Question: Using simple_form_for, Bootstrap and Rails 3. In a form:
'<%= f.input :upload, label: 'PDF file:' , input_html: {accept: ('application/pdf') } %>'
I don't know how I'd style this so that the "choose file" button can have a different class ('btn btn-primary').
Additionally, when using with Bootstrap at least, its severely misaligned by default. See attached image.
Finally, how do I redefine the text from "No file chosen" to "Chose file" when there isn't one added yet, and show the file name when there is one.

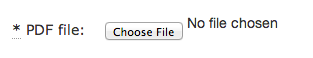
Answer: This is how I do it:
1. In the view add your form file field and hide it
2. Add a styled additional field just to display the file name
3. Add a button to trigger the file browse dialog <div class="control-group">
<div class="attach-set">
<%= f.input :real_file, input_html: { hidden: true }, label: 'Upload Attachment' %>
<div class="input-append">
<input id="file-display" class="input-large uneditable-input" type="text">
<a id="upload-btn" class="btn"><i class="icon-upload-alt"></i> Browse</a>
</div>
</div> <!-- /attach-set -->
</div> <!-- /control-group -->
4. In your JS (Coffee w/ jQuery shown), pass the click from the display button onto the real file input and when they select a file drop the file name in the display text field (I drop the path so that I don't see C:\FakePath....) $(document).ready ->
# ------------------------------------------------------
# pretty-fy the upload field
# ------------------------------------------------------
$realInputField = $('#real_file')
# drop just the filename in the display field
$realInputField.change ->
$('#file-display').val $(@).val().replace(/^.*[\\/]/, '')
# trigger the real input field click to bring up the file selection dialog
$('#upload-btn').click ->
$realInputField.click()